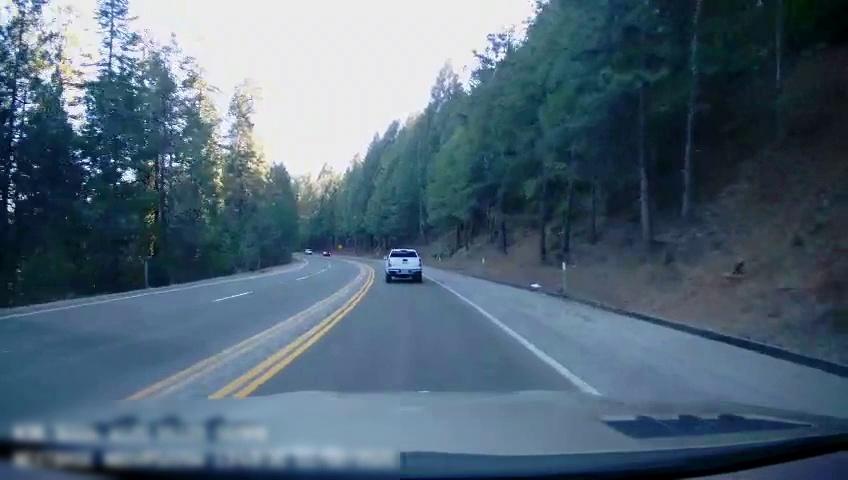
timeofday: Day
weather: Sunny
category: Drivable Space
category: Vehicles | Truck
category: Lanes | Alternate Lane
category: Lanes | Current Lane
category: Lanes | Current Lane
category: Lanes | Opposite Lane
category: Lanes | Opposite Lane
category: Lanes | Opposite Lane
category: Lanes | Opposite Lane